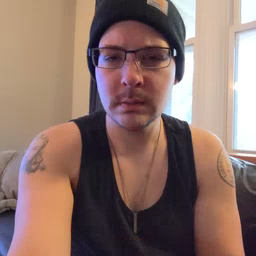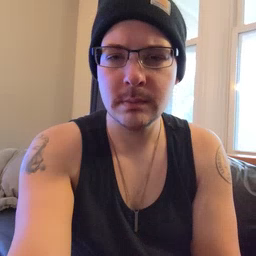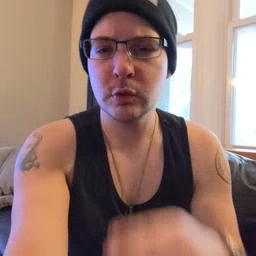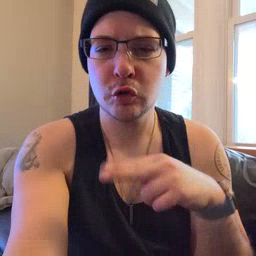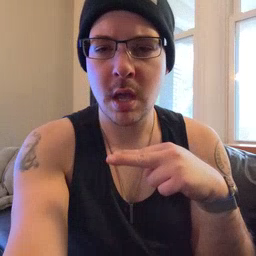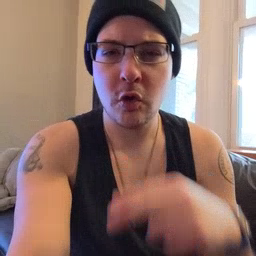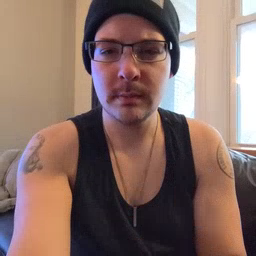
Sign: chair